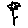
Label: flower